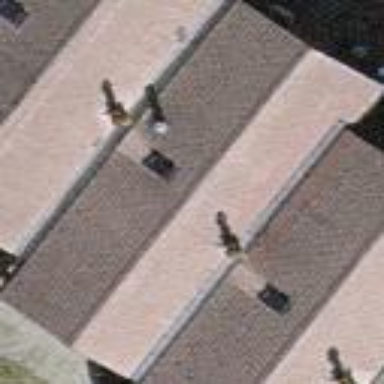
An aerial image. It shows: Gabled roof house.